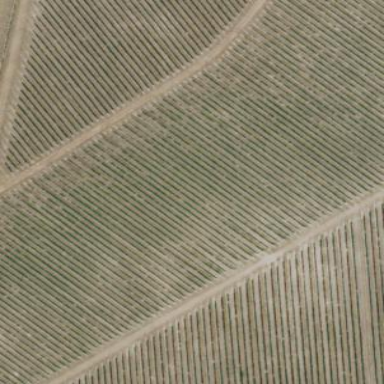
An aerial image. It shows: Vineyard growing grapes.